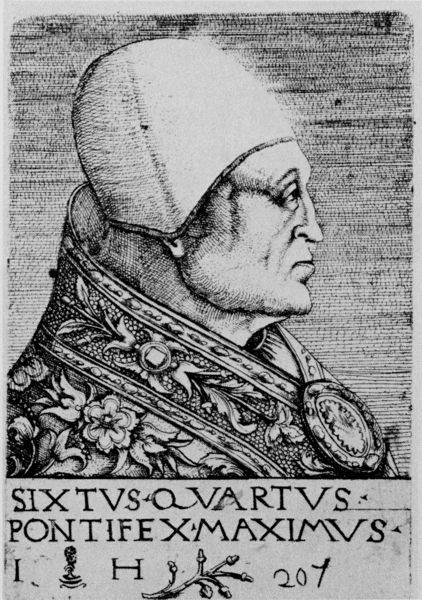
Titel: Bildnis von Sixtus IV
Künstler: Hieronymus Hopfer
Institution: (Seriendruck)
Schlagwörter: mann, weiß, blume, blumen, grau, hut, hüte, kopfbedeckungen, mund, nase, ohr, profil, schmuck, schwarz, zeichnung, blick, blüte, rosen, haube, muster, ornament, alt, kappe, mütze, mützen, augen, falten, kleidung, kragen, bildnis, portrait, porträt, kirche, auge, mantel, reich, stickerei, brosche, kinn, kopfbedeckung, holzschnitt, schrift, graphik, bischof, papst, tafel, inschrift, robe, ohrläppchen, medaillon, druck, schraffur, stich, portait, herrscher, kardinal, brokat, verziert, amulett, portät, mittelalter, klerus, priester, mitra, eiche, kirchlich, bumen, schließe, römisch, latein, maximus, eichenlaub, reformation, kleriker, pluviale, pontifex, pabst, papst sixtus, sixtus, sixtus iv, sixtus iv., sixtus v., sixtvs, eichenzweig, sixuts, mediale, 207